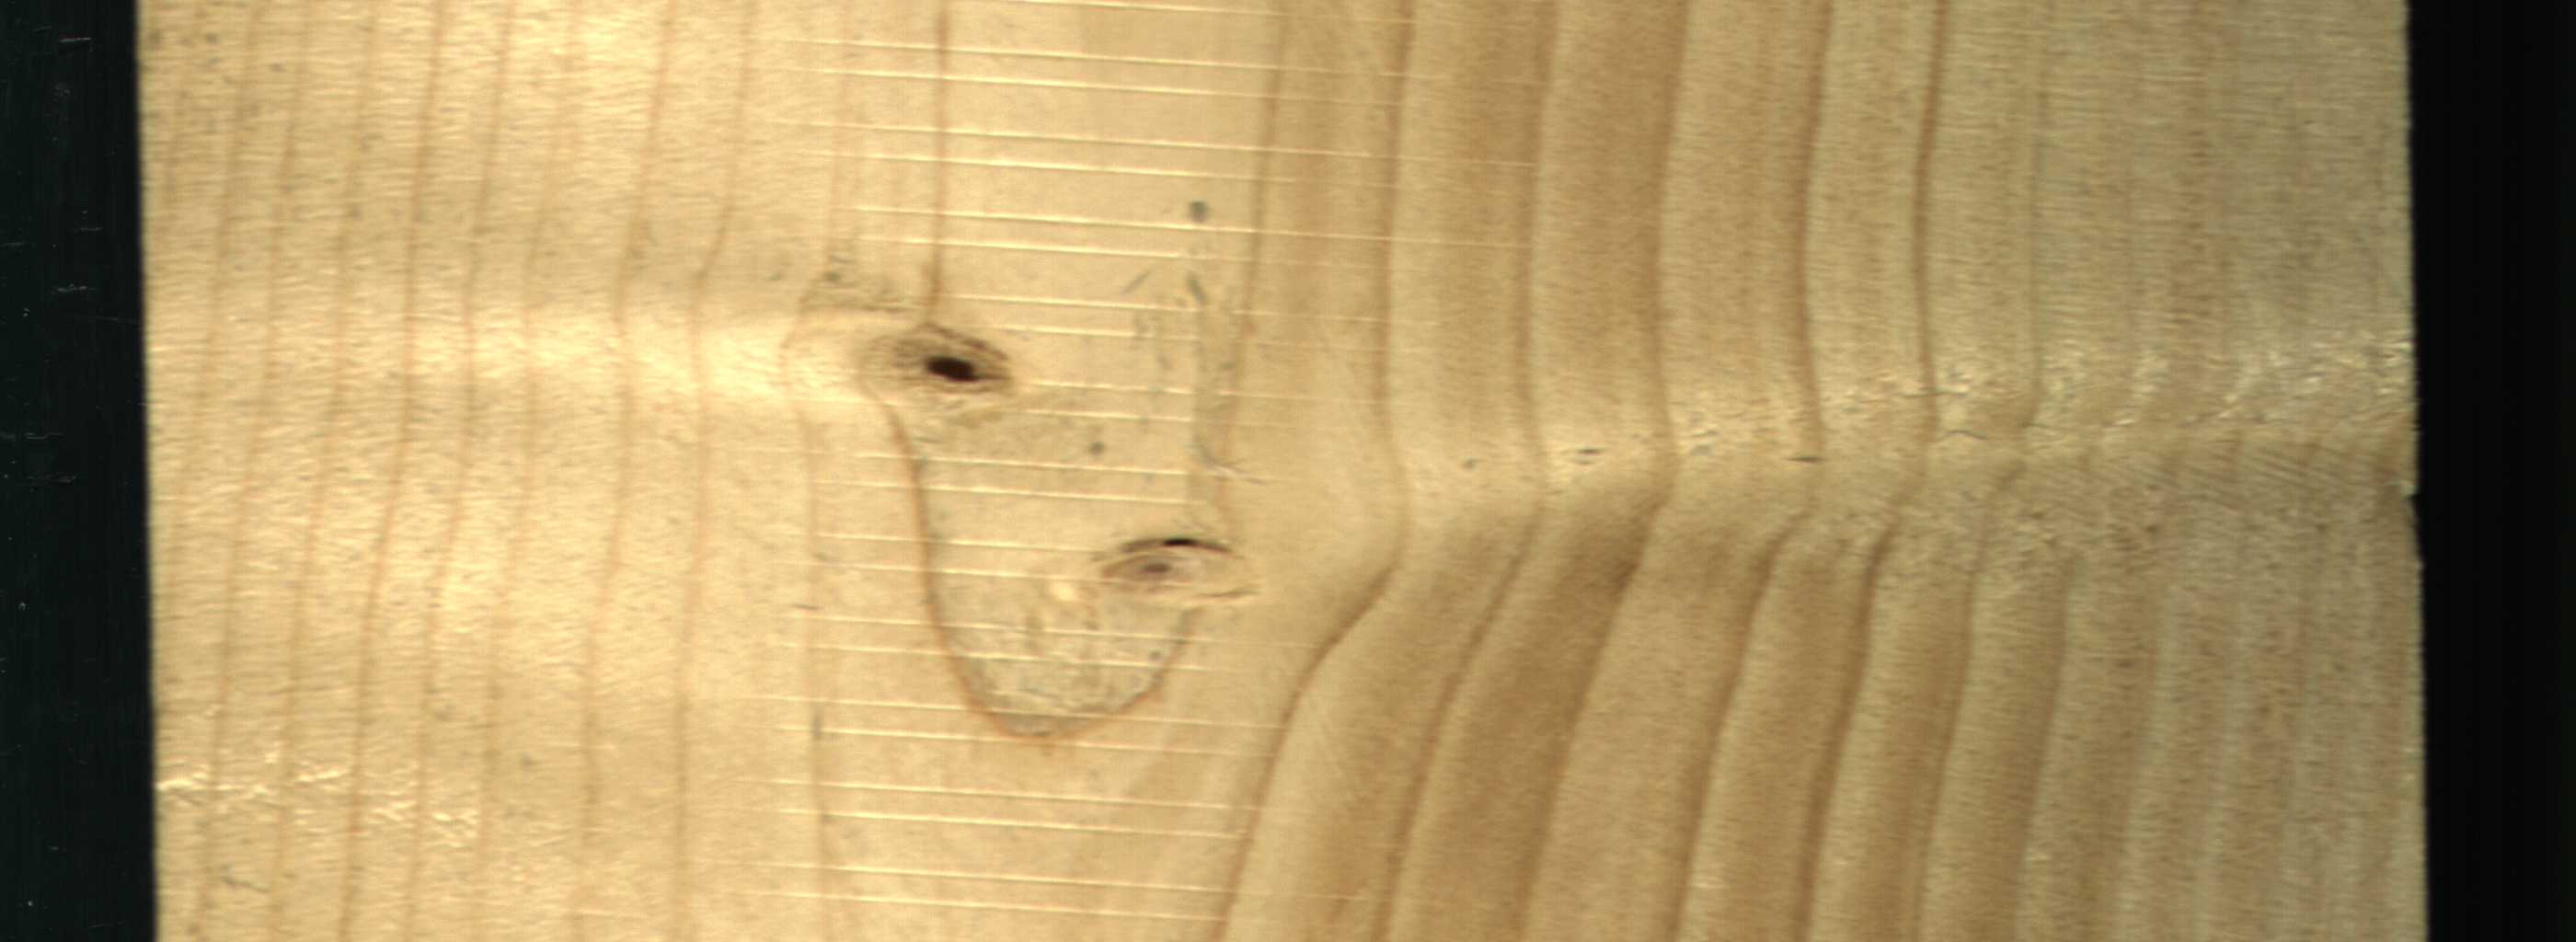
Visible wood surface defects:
Dead_Knot
Live_Knot